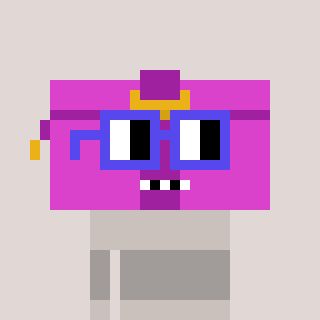
a pixel art character with square blue glasses, a clutch-shaped head and a foggrey-colored body on a warm background